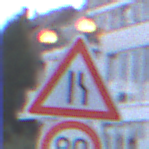
Verkehrszeichen: EinseitigVerengteFahrbahnRechts
Zusatzzeichen unten: Geschwindigkeit80
Umgebung: Outdoor, Urban
Tageszeit: SunriseSunset
Wetter: PartlyCloudy
Licht: Natural
Jahreszeit: NotSpecified
Kontrast: LowContrast